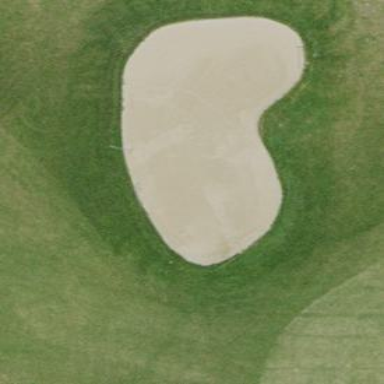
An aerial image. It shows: Sand bunker on golf course.